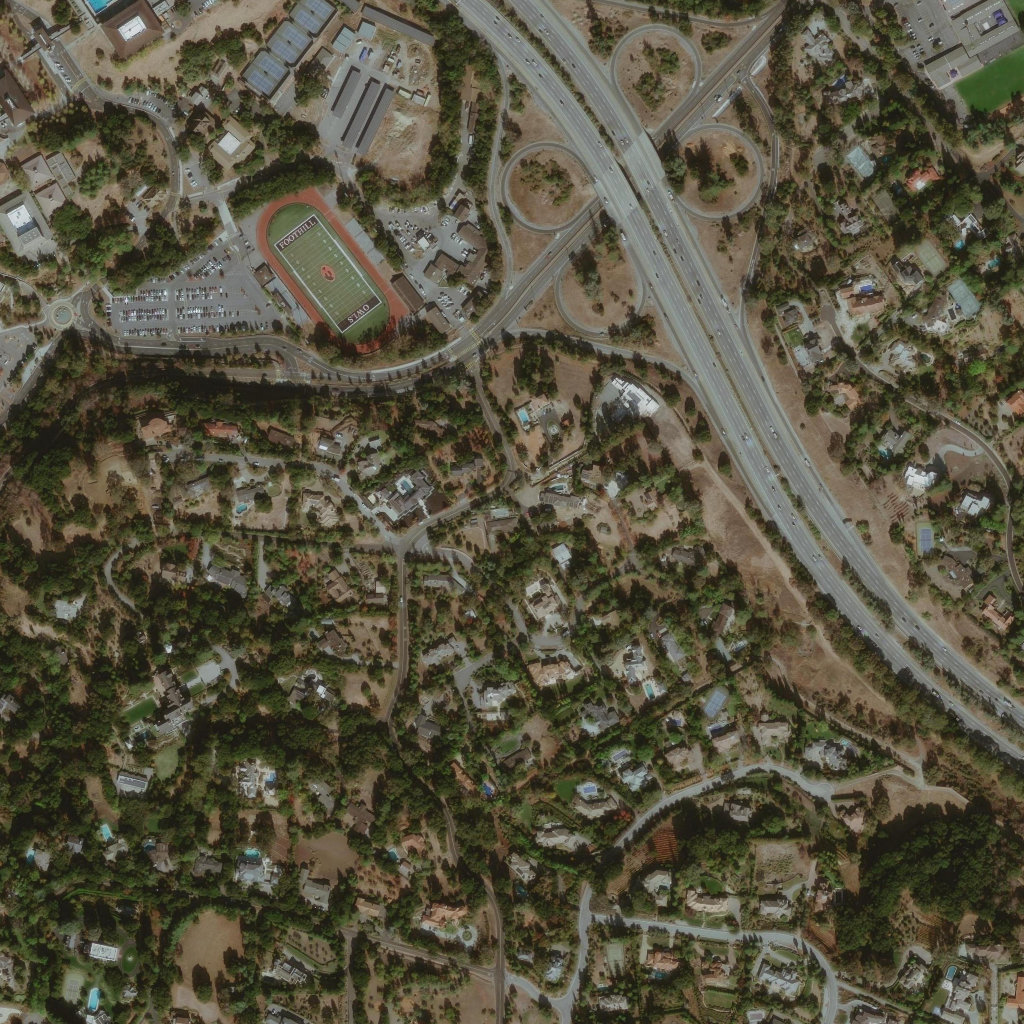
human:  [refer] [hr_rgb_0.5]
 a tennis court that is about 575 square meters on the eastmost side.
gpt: <box>[[68, 66, 71, 70, 0]]</box>